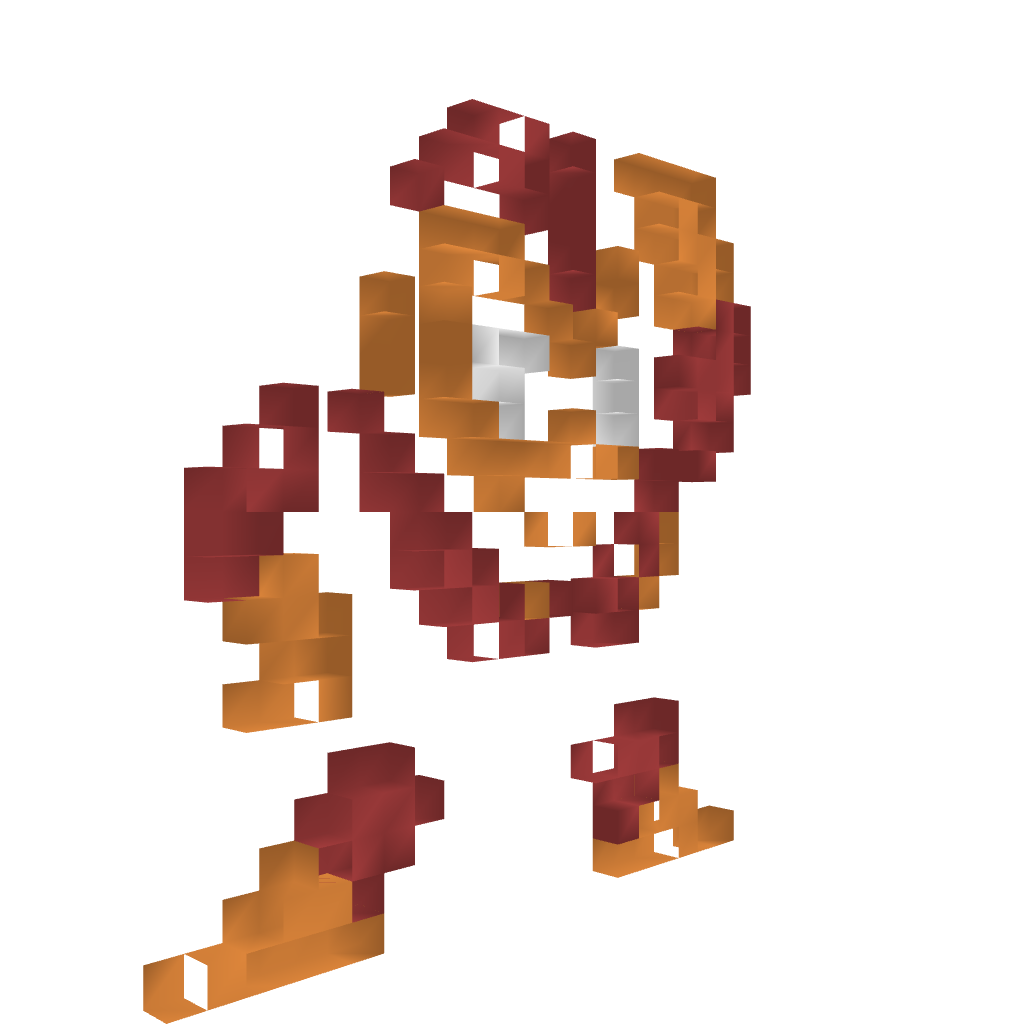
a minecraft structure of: Bombman (ErnieCIII) bad low quality